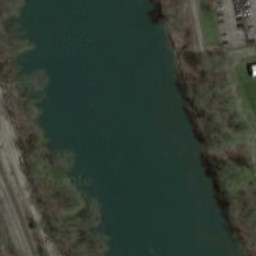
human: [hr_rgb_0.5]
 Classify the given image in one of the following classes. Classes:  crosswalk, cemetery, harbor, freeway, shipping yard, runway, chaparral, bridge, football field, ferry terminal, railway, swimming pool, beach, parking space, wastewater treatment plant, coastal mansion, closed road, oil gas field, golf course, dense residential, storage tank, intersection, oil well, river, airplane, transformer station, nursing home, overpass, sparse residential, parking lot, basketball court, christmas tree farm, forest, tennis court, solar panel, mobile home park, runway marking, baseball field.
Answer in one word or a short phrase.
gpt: river